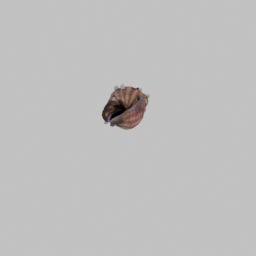
Label: animals